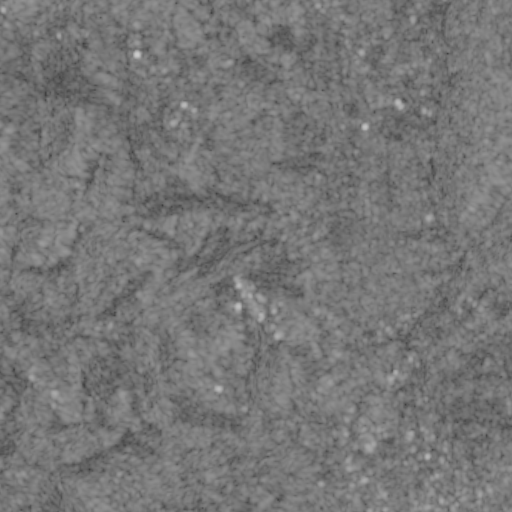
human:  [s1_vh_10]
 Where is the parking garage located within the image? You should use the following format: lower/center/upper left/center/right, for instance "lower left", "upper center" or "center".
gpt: The parking garage is located in the center of the image.
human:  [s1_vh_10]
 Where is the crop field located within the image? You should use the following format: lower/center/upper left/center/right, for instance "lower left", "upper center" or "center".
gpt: There is no crop field in the image.

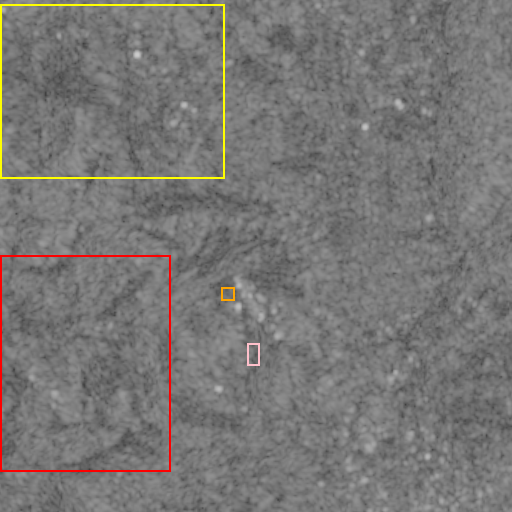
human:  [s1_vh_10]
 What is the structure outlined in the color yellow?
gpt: The structure outlined in yellow is a crop field.
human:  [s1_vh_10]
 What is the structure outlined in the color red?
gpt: The structure outlined in red is a park.
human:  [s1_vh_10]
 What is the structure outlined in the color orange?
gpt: The structure outlined in orange is a parking garage.
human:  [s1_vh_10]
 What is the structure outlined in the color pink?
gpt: The structure outlined in pink is a parking lot.
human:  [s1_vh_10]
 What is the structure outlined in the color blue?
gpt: There is no blue outline.